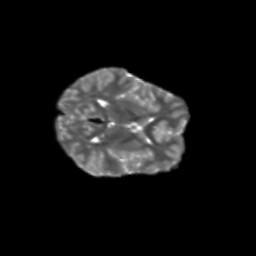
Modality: T2w
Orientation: axial
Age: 9
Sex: male
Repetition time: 9.512 s
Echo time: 0.089 s